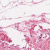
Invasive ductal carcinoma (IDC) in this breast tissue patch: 0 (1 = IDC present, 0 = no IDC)